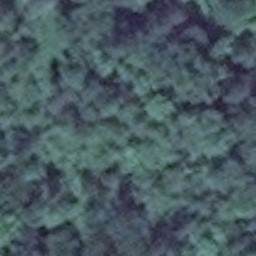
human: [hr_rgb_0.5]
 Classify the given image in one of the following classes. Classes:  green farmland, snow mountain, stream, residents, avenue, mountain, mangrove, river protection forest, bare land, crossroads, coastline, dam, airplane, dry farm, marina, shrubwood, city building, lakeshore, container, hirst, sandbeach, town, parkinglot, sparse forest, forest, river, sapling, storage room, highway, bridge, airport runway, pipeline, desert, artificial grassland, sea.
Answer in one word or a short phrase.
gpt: forest